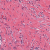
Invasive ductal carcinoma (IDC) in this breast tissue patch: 0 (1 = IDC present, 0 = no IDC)